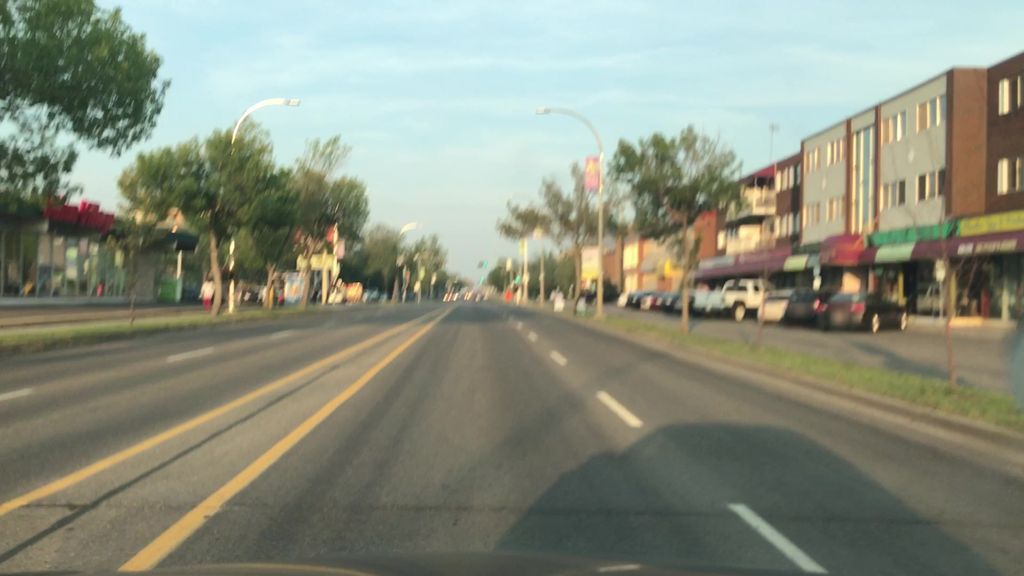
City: edmonton